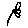
Label: flower